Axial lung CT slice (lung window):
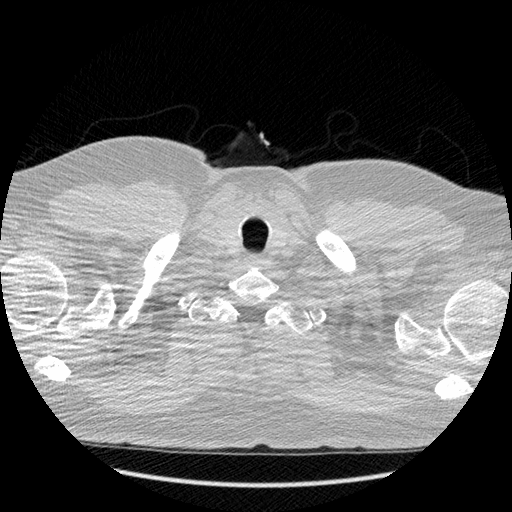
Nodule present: no